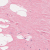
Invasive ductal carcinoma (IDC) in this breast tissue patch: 0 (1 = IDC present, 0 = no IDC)